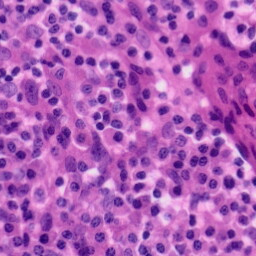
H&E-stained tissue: Tonsil